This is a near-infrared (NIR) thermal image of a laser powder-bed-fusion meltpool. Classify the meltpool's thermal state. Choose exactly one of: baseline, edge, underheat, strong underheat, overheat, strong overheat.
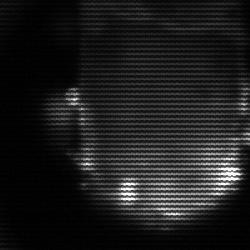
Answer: baseline